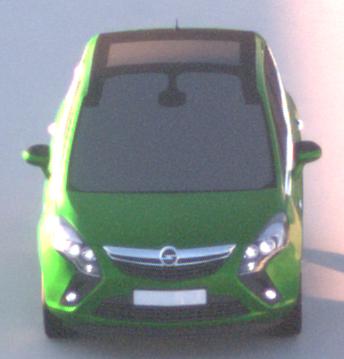
Make: Opel
Model: Zafira Tourer 1.8
Detailed model: Zafira (C) Tourer
Model produced from: 2012/01
Model produced until: 2015/06
Doors: 5
Color: green
Road condition: dry road
Daytime: sunrise or sunset
Contrast: high contrast